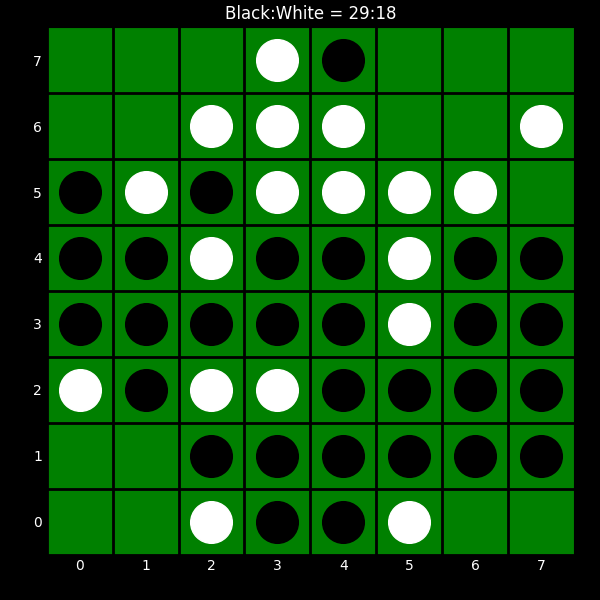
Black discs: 29
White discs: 18